Chest X-ray. View position: PA
Patient age: 41
Patient sex: M
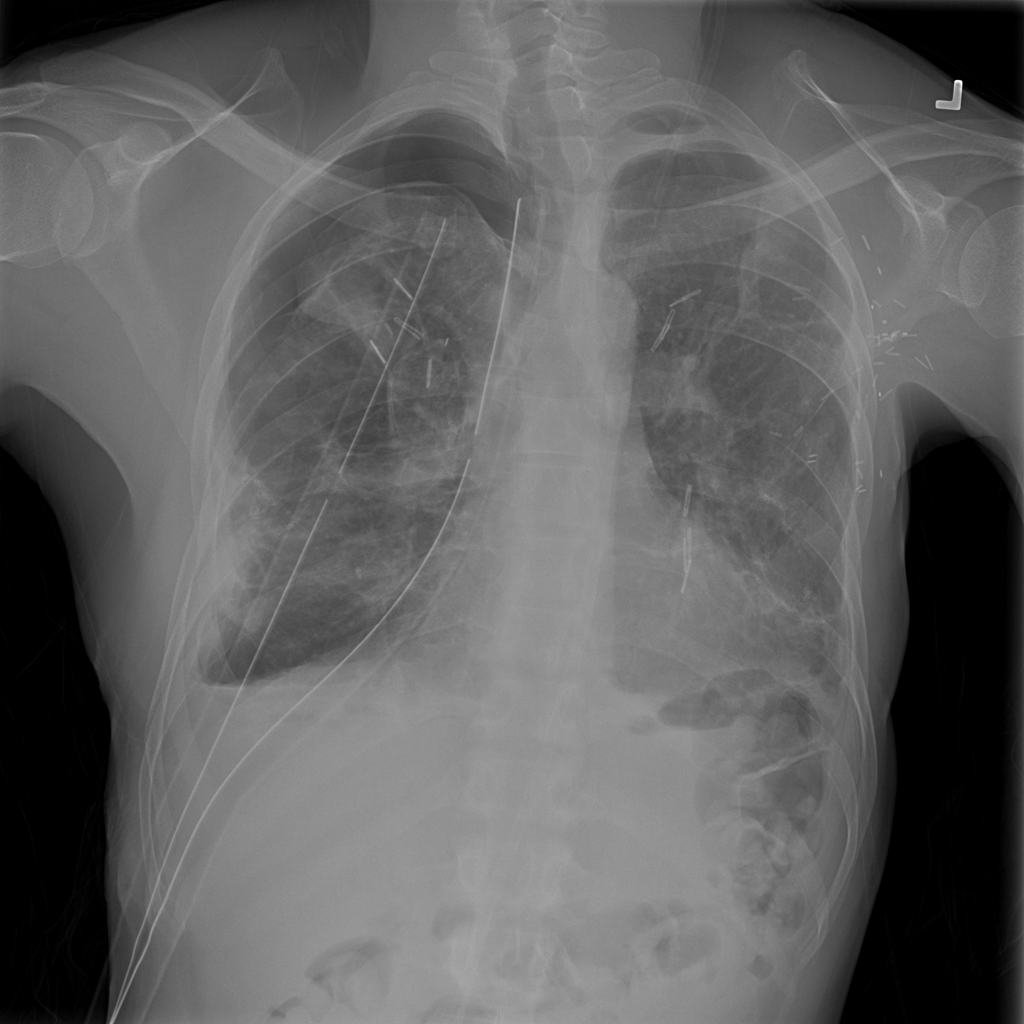
Finding: Pneumothorax